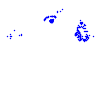
Particle: electron